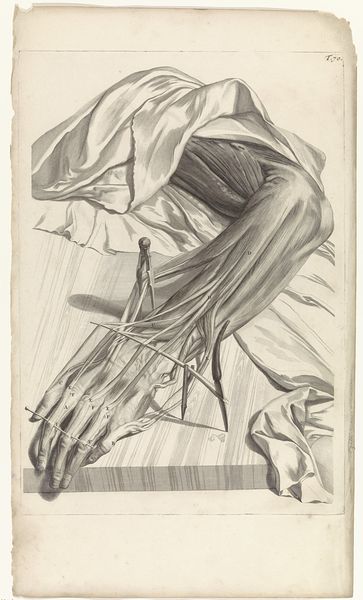
Titel: Anatomische studie van de spieren en pezen van de linkerhand
Künstler: Pieter van Gunst
Standort: Amsterdam
Institution: Rijksmuseum
Schlagwörter: hand, finger, holz, zeichnung, tuch, anatomie, arm, falten, schnur, schrift, studie, muskeln, faden, nadel, faltenwurf, ellenbogen, knöchel, nägel, oberarm, knochen, brett, schwarzweiss, bleistift, medizin, holzbrett, unterarm, muskel, sehnen, anatomische studie, präparat